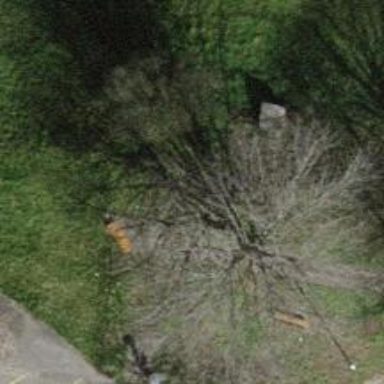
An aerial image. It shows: Brown bench in the vicinity.